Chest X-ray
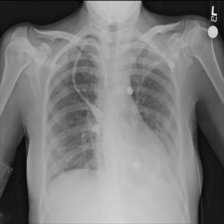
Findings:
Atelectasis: positive
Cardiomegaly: negative
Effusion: negative
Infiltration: negative
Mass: negative
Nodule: negative
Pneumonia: negative
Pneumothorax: negative
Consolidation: negative
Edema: negative
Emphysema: negative
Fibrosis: negative
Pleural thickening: negative
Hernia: negative